Field crop: tomato
Growth stage: 1
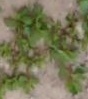
Species: portulaca